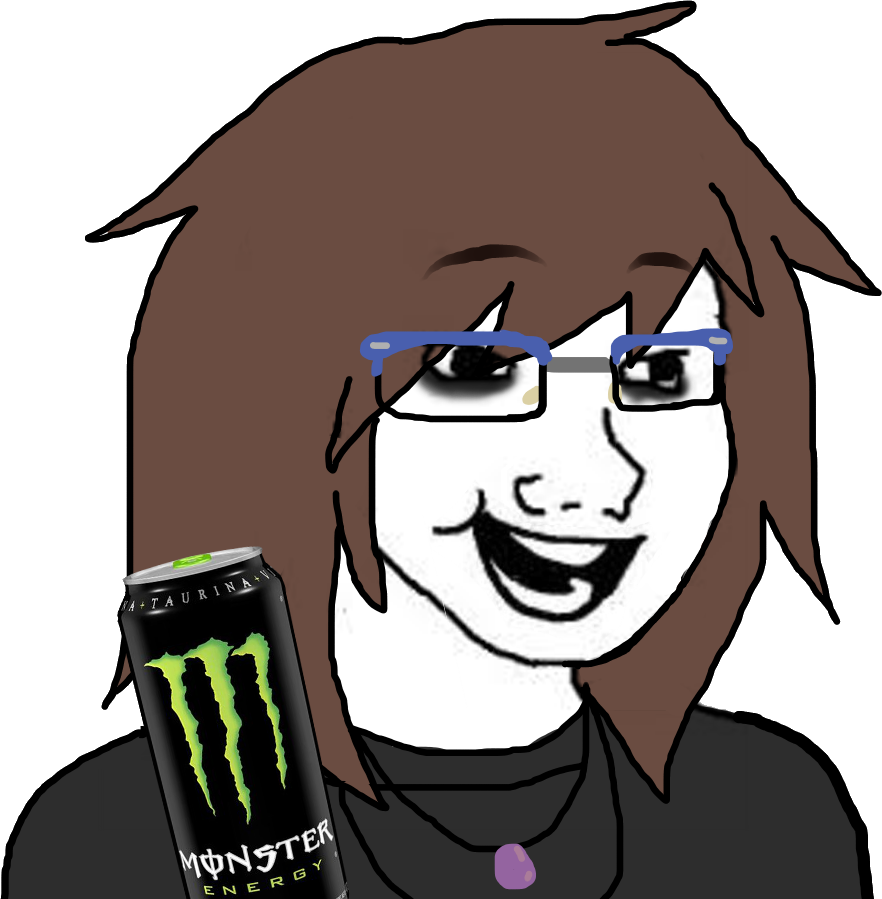
Label: 5_Bloomer